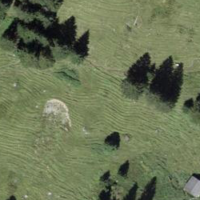
EUNIS habitat code: 23
Species observed at this site:
Campanula glomerata